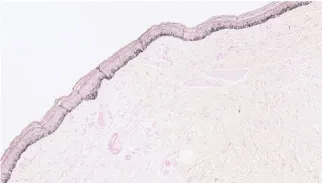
Fontana-Masson staining.
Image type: pathology (masson_trichrome)